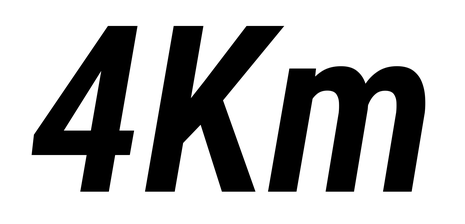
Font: Roboto-Italic_Condensed_SemiBold_Italic